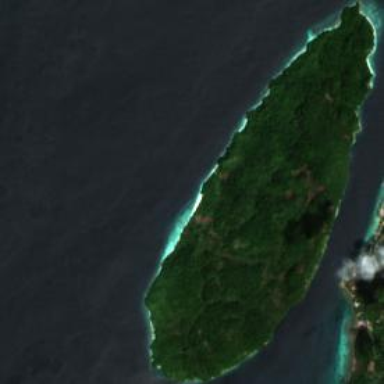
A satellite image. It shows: Island with natural coastline.